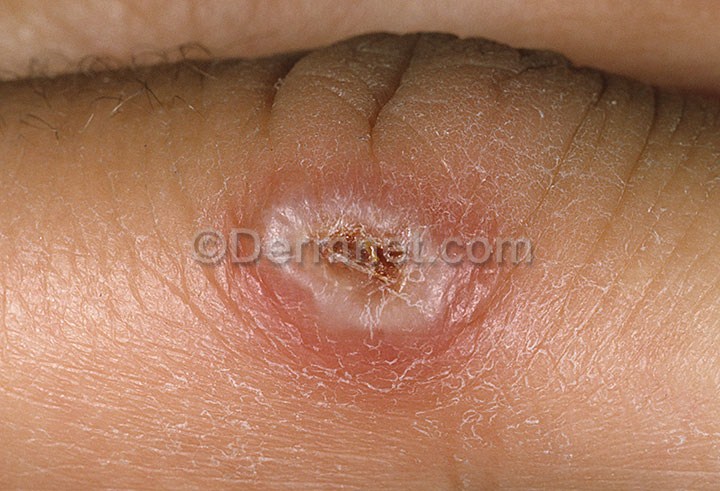
Disease: Warts Molluscum and other Viral Infections